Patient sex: F
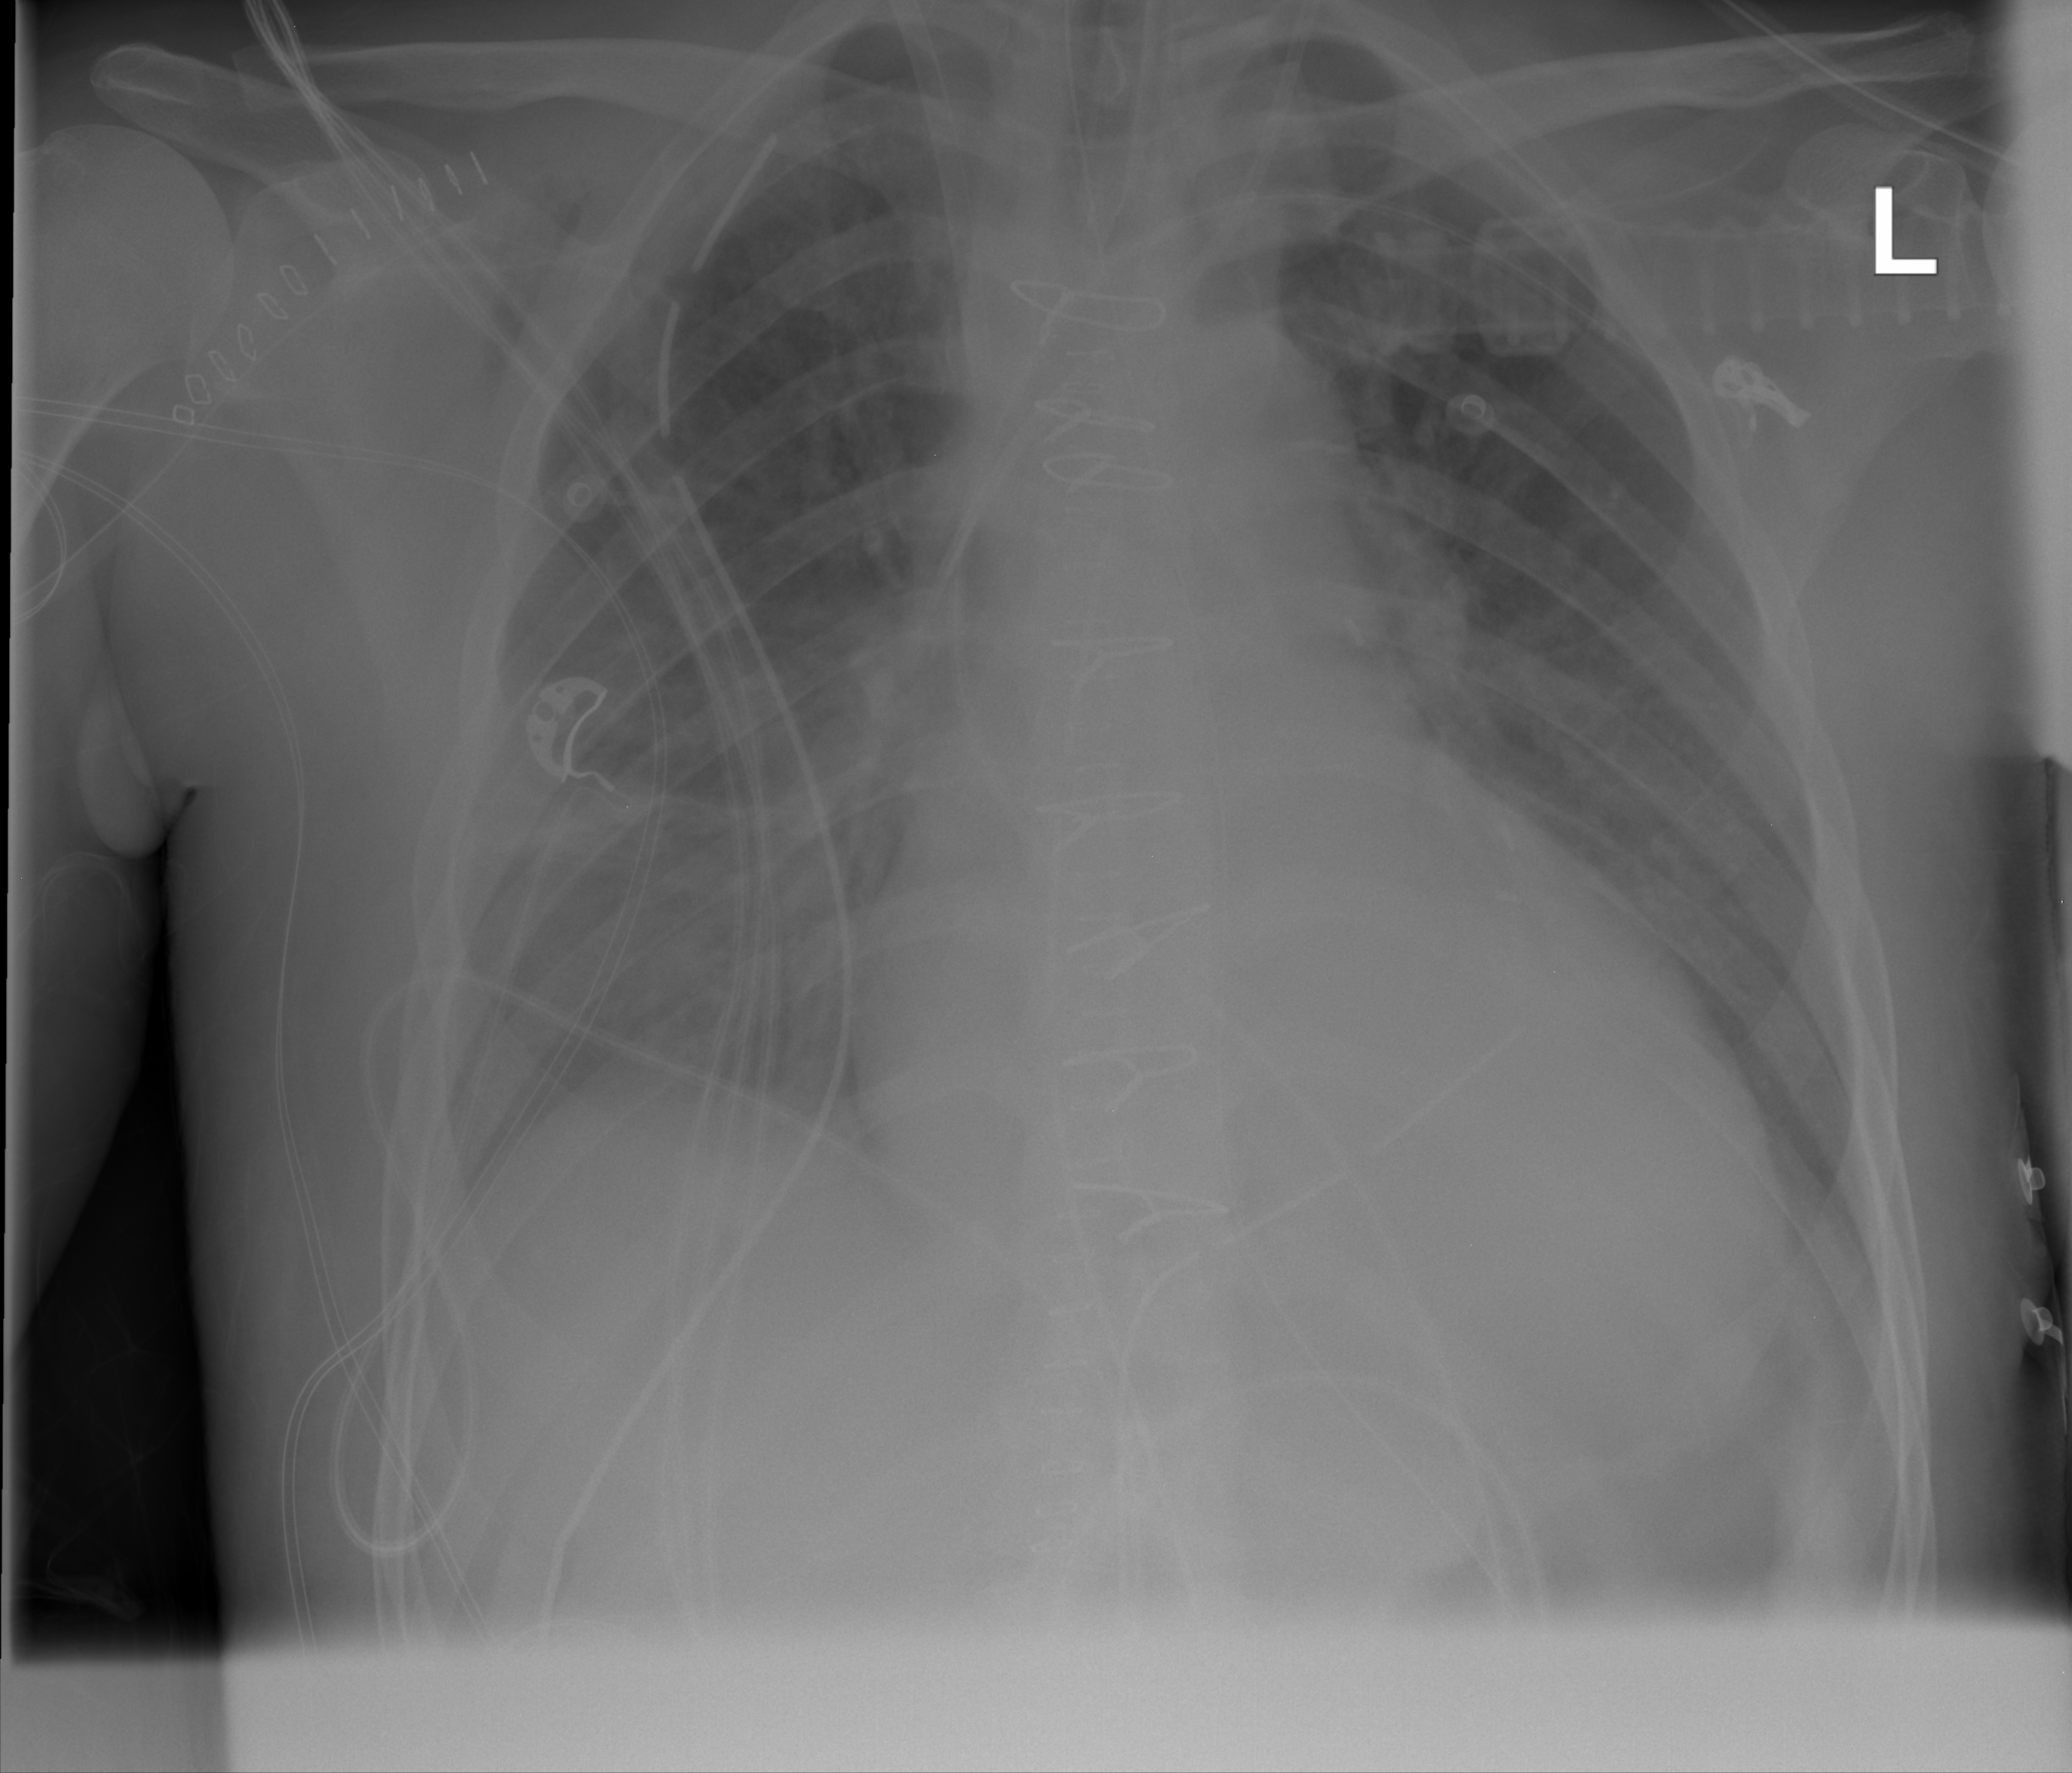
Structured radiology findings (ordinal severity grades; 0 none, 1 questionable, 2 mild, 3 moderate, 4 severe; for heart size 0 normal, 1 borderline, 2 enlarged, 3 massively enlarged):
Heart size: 2
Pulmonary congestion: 2
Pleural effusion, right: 2
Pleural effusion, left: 0
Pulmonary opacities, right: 2
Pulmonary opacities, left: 0
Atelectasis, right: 2
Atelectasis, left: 0